Question: Count the number of objects in the diagram.
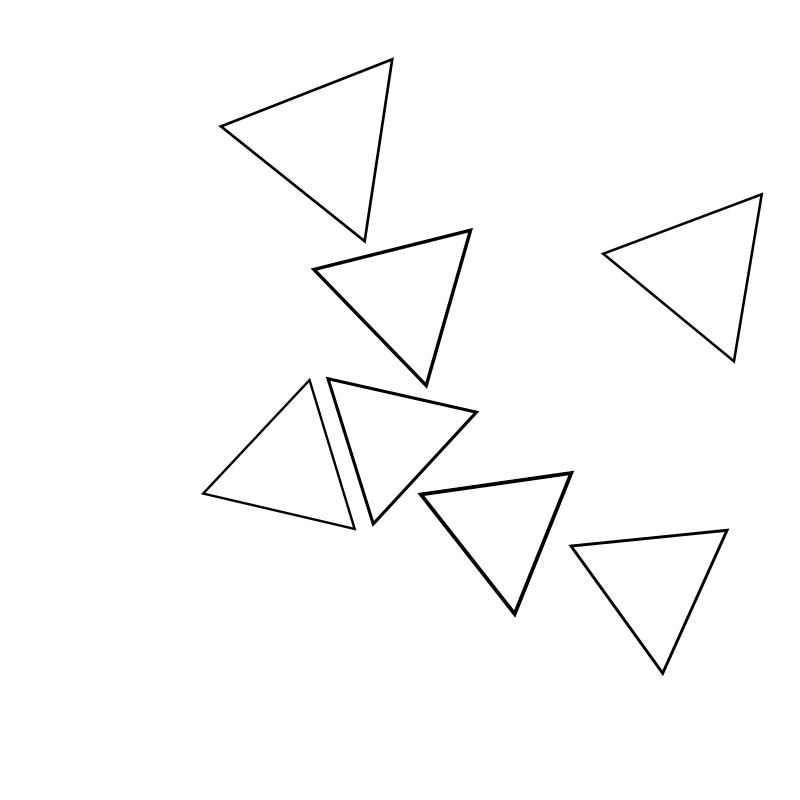
Answer: 7